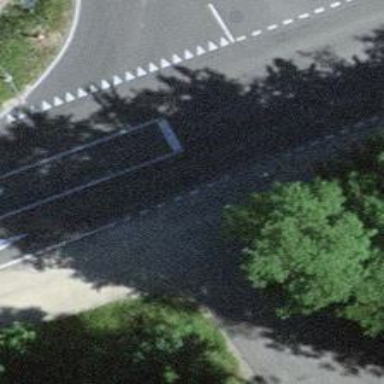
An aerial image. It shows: Excellent visible unmarked crossing on footway.